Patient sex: F
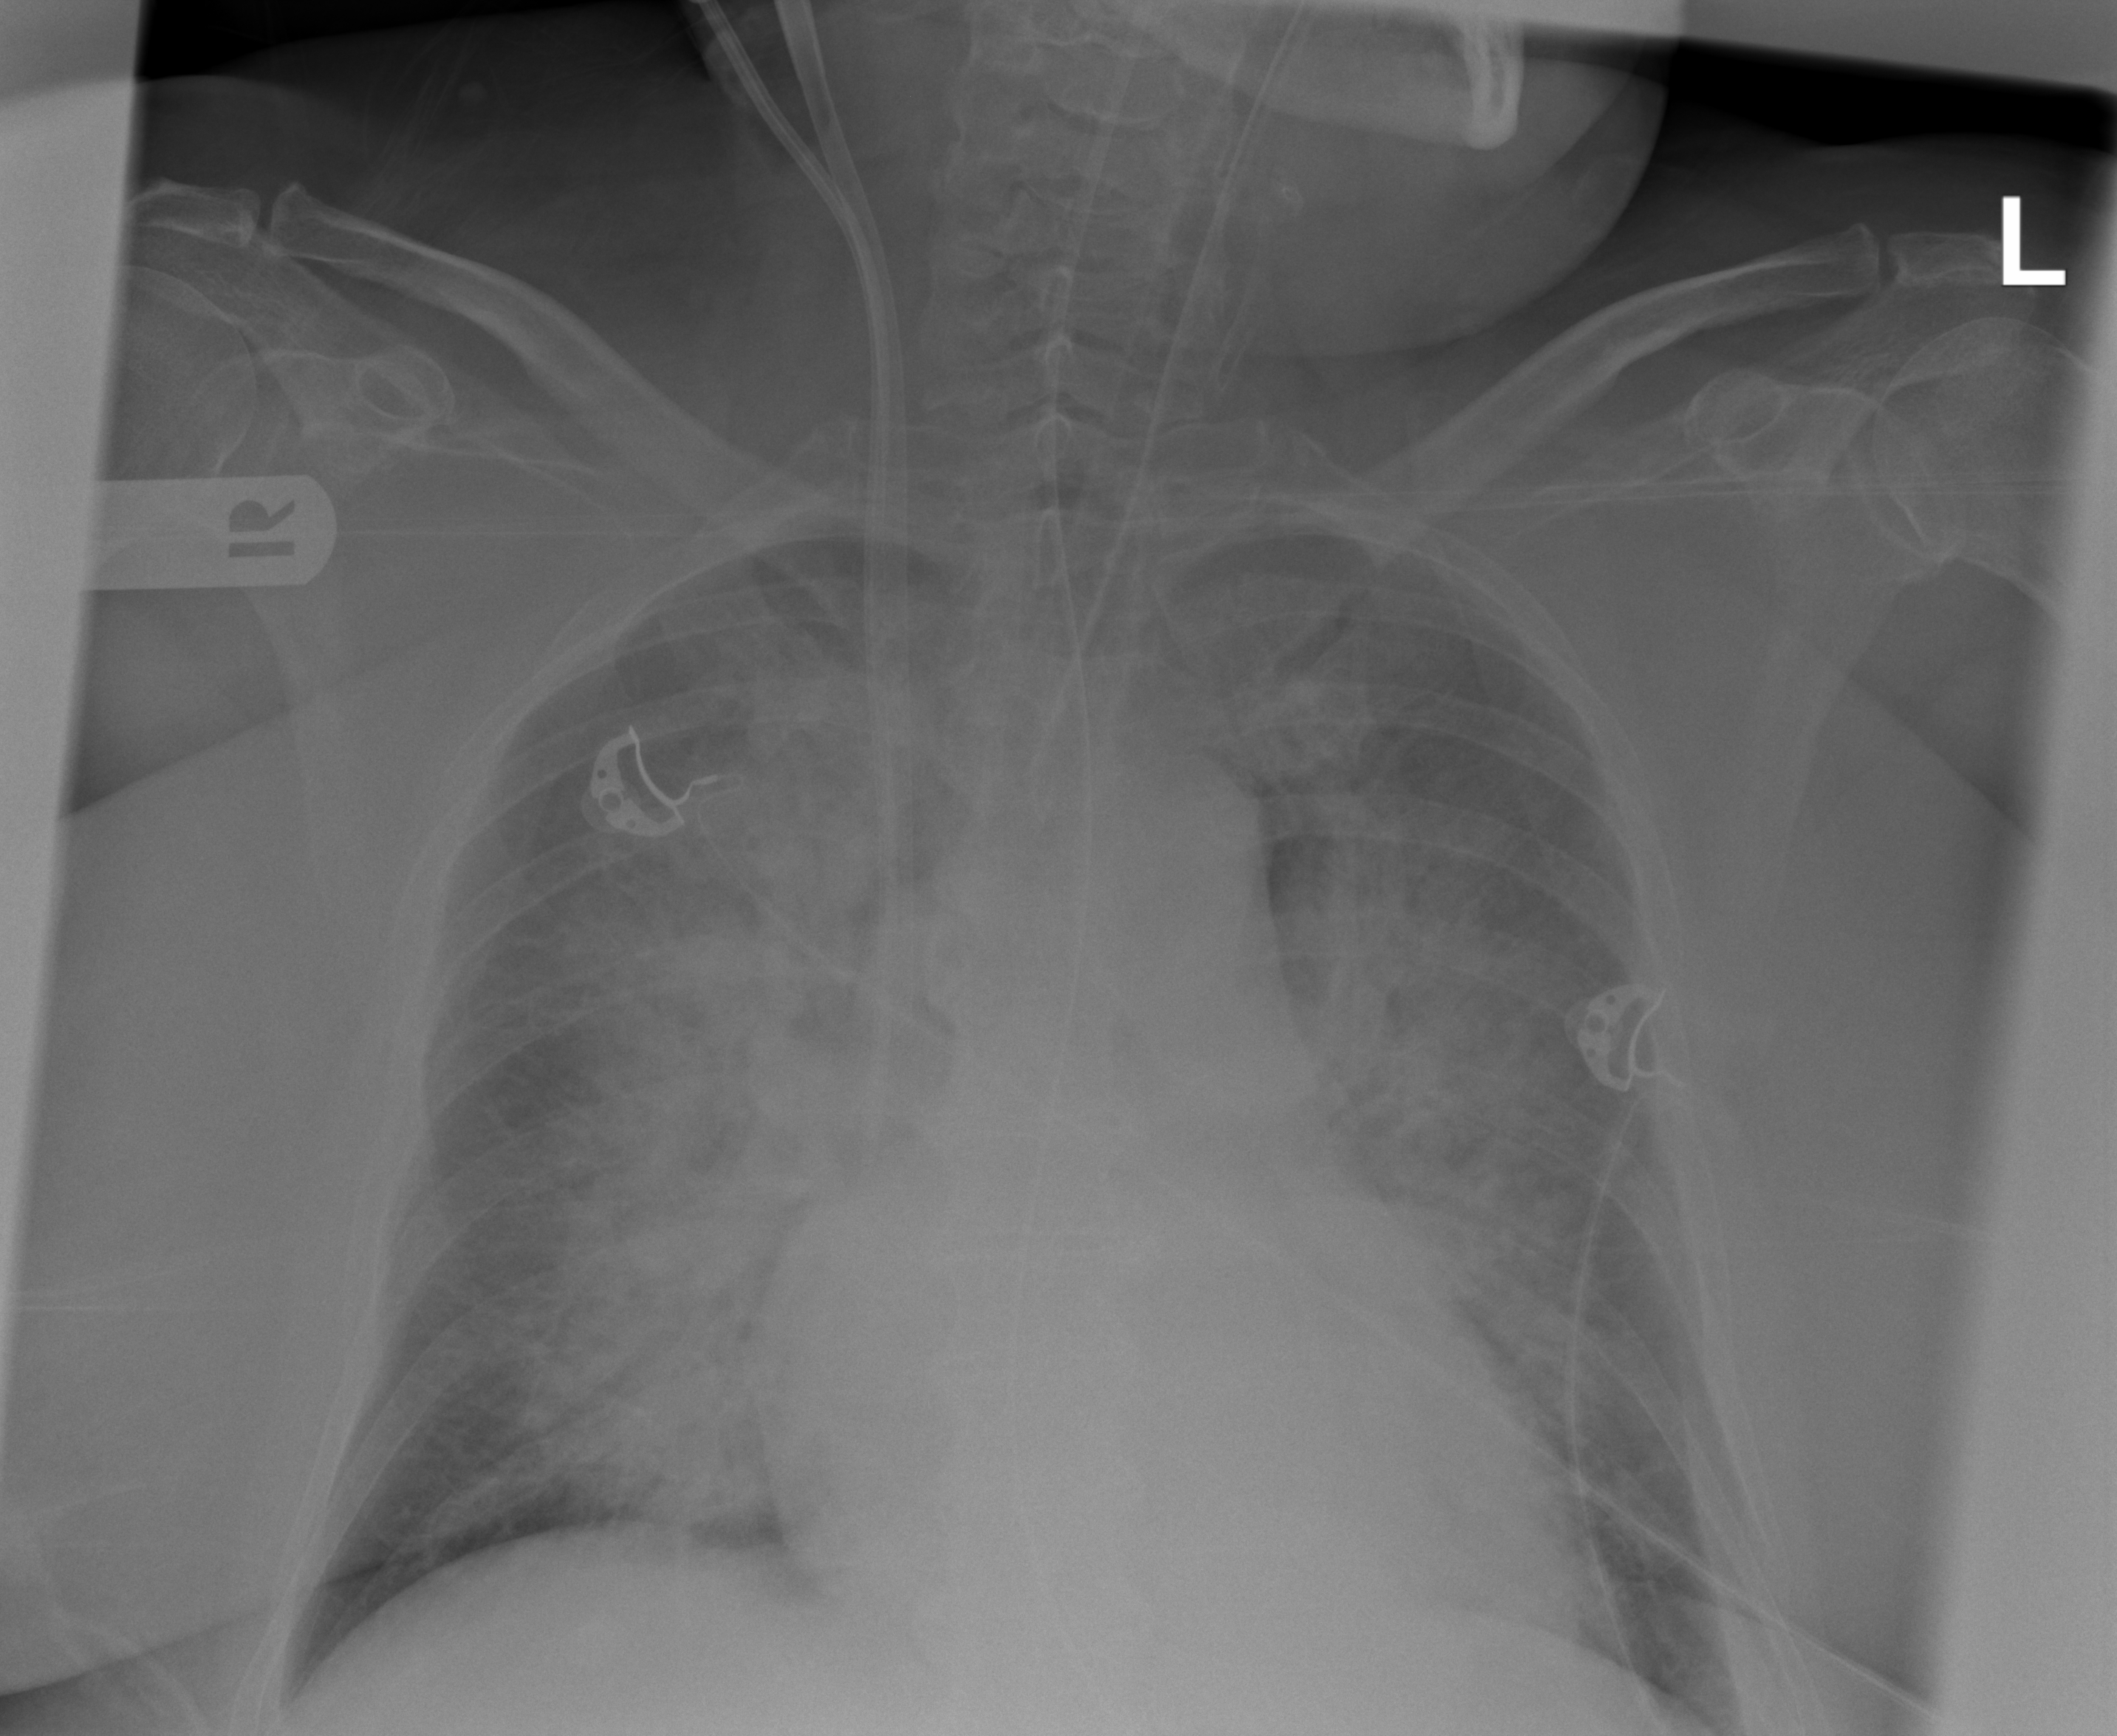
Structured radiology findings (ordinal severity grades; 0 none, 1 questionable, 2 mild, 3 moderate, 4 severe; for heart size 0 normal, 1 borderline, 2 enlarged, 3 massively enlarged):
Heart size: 2
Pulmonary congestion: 4
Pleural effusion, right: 0
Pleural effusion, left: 0
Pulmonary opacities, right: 3
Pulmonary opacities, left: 3
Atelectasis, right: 3
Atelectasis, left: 3